Field crop: tomato
Growth stage: 2
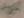
Species: solanum